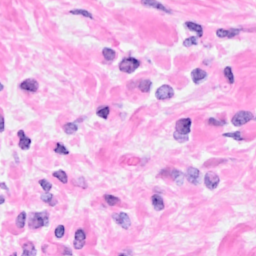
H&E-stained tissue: Breast